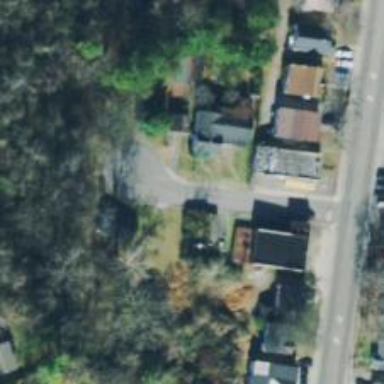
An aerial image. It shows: Residential road with asphalt surface and separate sidewalk.